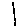
Label: line